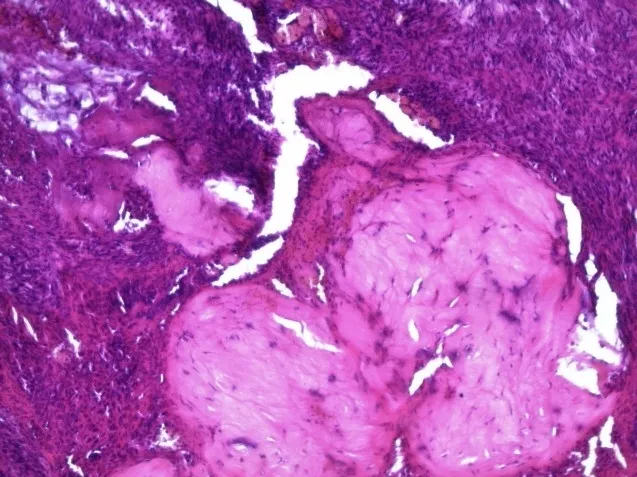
High power view of the tumour showing short fascicles of spindle cells and amianthoid fibres.
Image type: pathology (h&e)